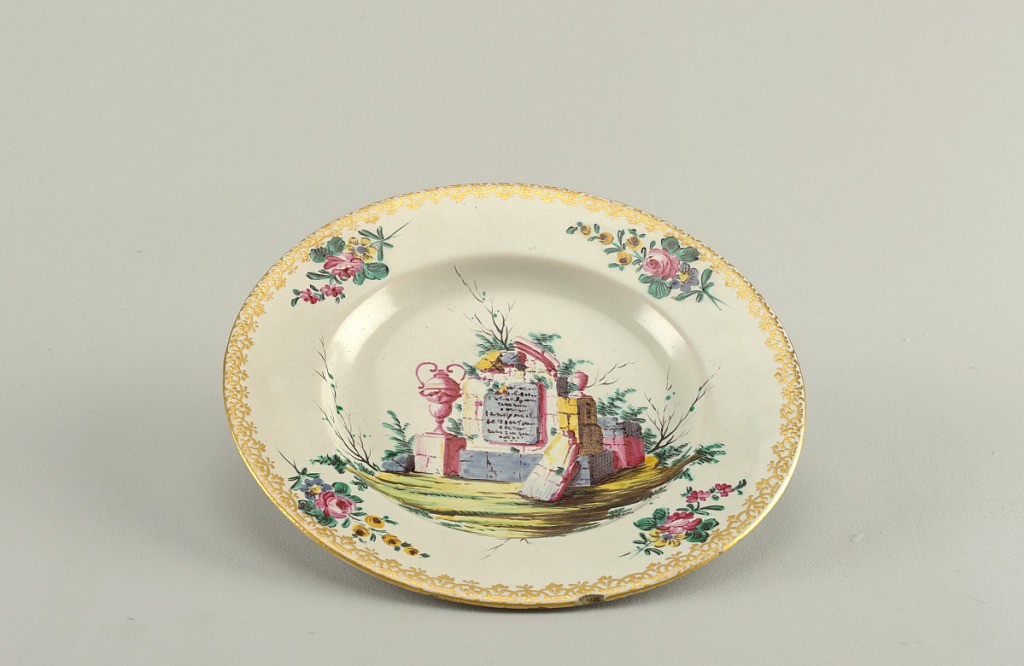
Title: Plate
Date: ca. 1770
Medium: Gilded tin-glazed earthenware
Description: Plate with floral bouquets on marly and gilded rim. At center, ruins in a landscape.